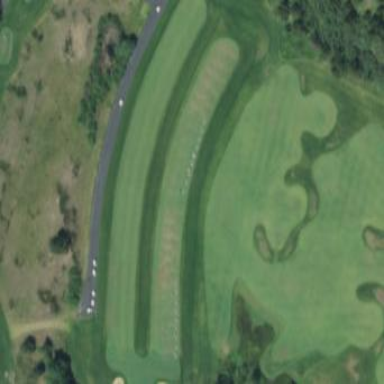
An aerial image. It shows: Grassy area designated as golf tee.